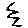
Label: zigzag